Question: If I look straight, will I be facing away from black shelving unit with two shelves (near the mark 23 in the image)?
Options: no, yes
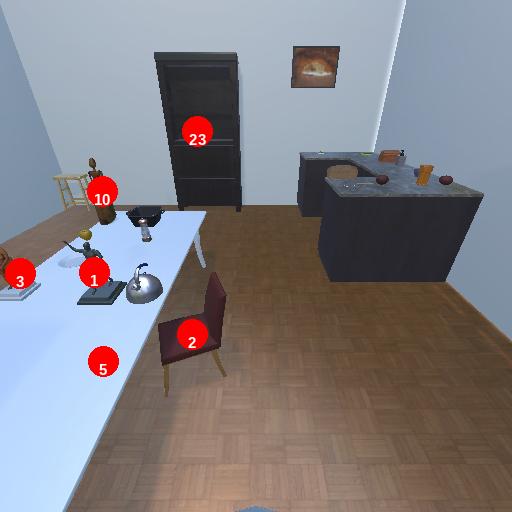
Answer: no